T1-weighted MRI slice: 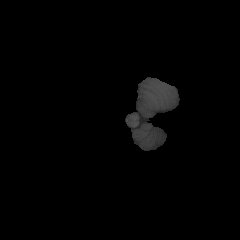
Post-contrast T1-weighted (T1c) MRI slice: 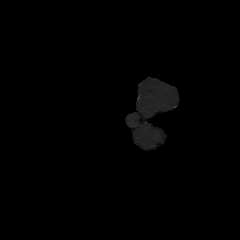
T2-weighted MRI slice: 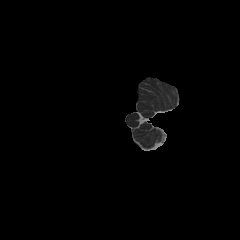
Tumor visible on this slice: no